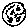
Label: moon